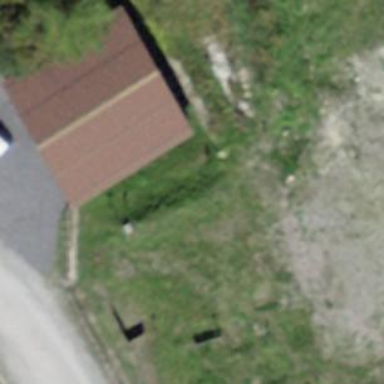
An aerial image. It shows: Group of garages.